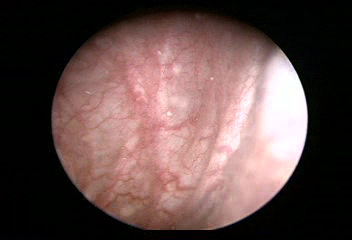
Modality: WLC
Class: Normal mucosa
Bladder cancer association: No